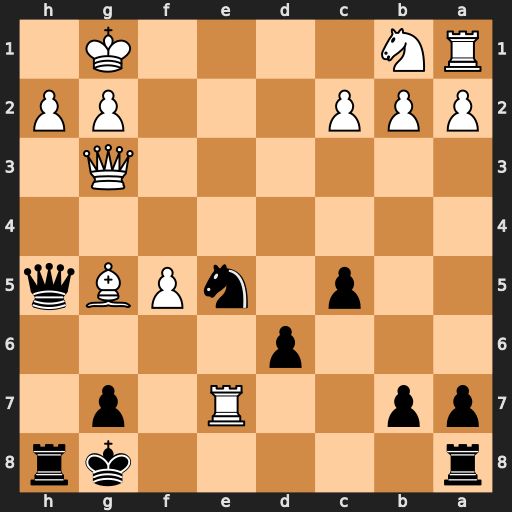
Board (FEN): r5kr/pp2R1p1/3p4/2p1nPBq/8/6Q1/PPP3PP/RN4K1
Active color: b
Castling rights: -
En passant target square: -
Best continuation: Qd1+ Kf2 Ng4+ Qxg4 Qxg4